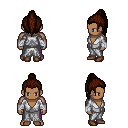
a pixel art fantasy rpg character, male body template, human, dark skin, white robe, magenta pants, brown long topknot hairstyle, white cloth bandages, brown shoes, four views (front, back, left, right), 2x2 character sprite sheet, small pixel art, hard edges, no anti-aliasing